Question: Have working code in 'C++' and would like to get equivalent results with 'Python'.
The idea is to retrieve data from memory using a specific process and a pointer. The result should look like this as it works in C++:

Here is the C++ code:
'''
hProcess = SOME_HANDLER
addr = SOME_POINTER
SIZE_T bytesRead = 0;
SIZE_T sizeBuff = 0x4000;
BYTE buff[sizeBuff];
ReadProcessMemory(hProcess, addr, buff, sizeBuff, &bytesRead);
'''
In Python I have tried this:
'''
read_buffer = (ctypes.c_char * 0x4000)()
lp_buffer = ctypes.byref(read_buffer)
n_size = ctypes.sizeof(read_buffer)
lp_number_of_bytes_read = ctypes.c_ulong(0)
ctypes.windll.kernel32.ReadProcessMemory(self.handle, ctypes.c_void_p(lp_base_address), lp_buffer, n_size, lp_number_of_bytes_read)
result = read_buffer.value
'''
Which gave me this result:
'''
'b'hAss<Bss1 o ''
'''
I don't know what this means or if it contains anything useful.
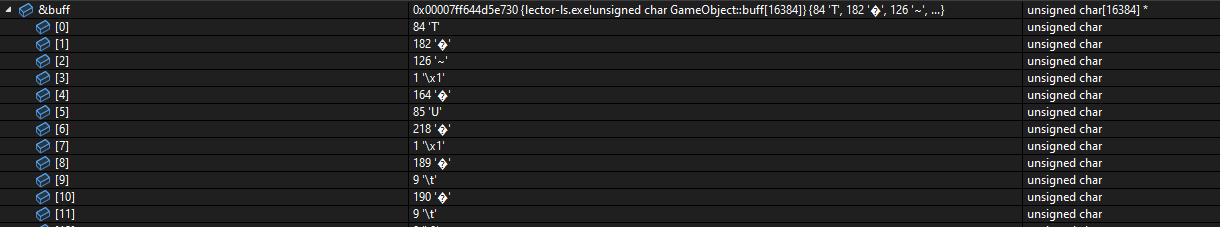
Answer: 'result' is a value of type 'bytes', which represents a series of integer values between 0 and 255, inclusive.
When you display the each byte is show in one of two forms:
1. If the byte corresponds to a printable ASCII character, it is shown as that character.
2. Otherwise, it is shown as a hexadecimal integer prefixed with \x.
Iterating over a 'bytes' value yields a sequence of 'int' objects:
'''
>>> list(result)
[104, 65, 223, 1, 60, 66, 223, 1, 185, 9, 186, 9]
'''
(Note that 'ord('h') == 104', 'ord('A') == 65', '\xdf == 223', etc.)
As mentioned in the comments, the 'struct' package can be used to extract "usable" objects from a raw 'bytes' value. For example, one could treat these 12 bytes as 3 unsigned 4-byte words in big-endian byte order:
'''
>>> import struct
>>> struct.unpack(">III", result)
<PHONE>, <PHONE>, <PHONE>)
'''
or 6 unsigned 2-byte words in little-endian byte order:
'''
>>> struct.unpack("<HHHHHH", result)
(16744, 479, 16956, 479, 2489, 2490)
'''